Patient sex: F
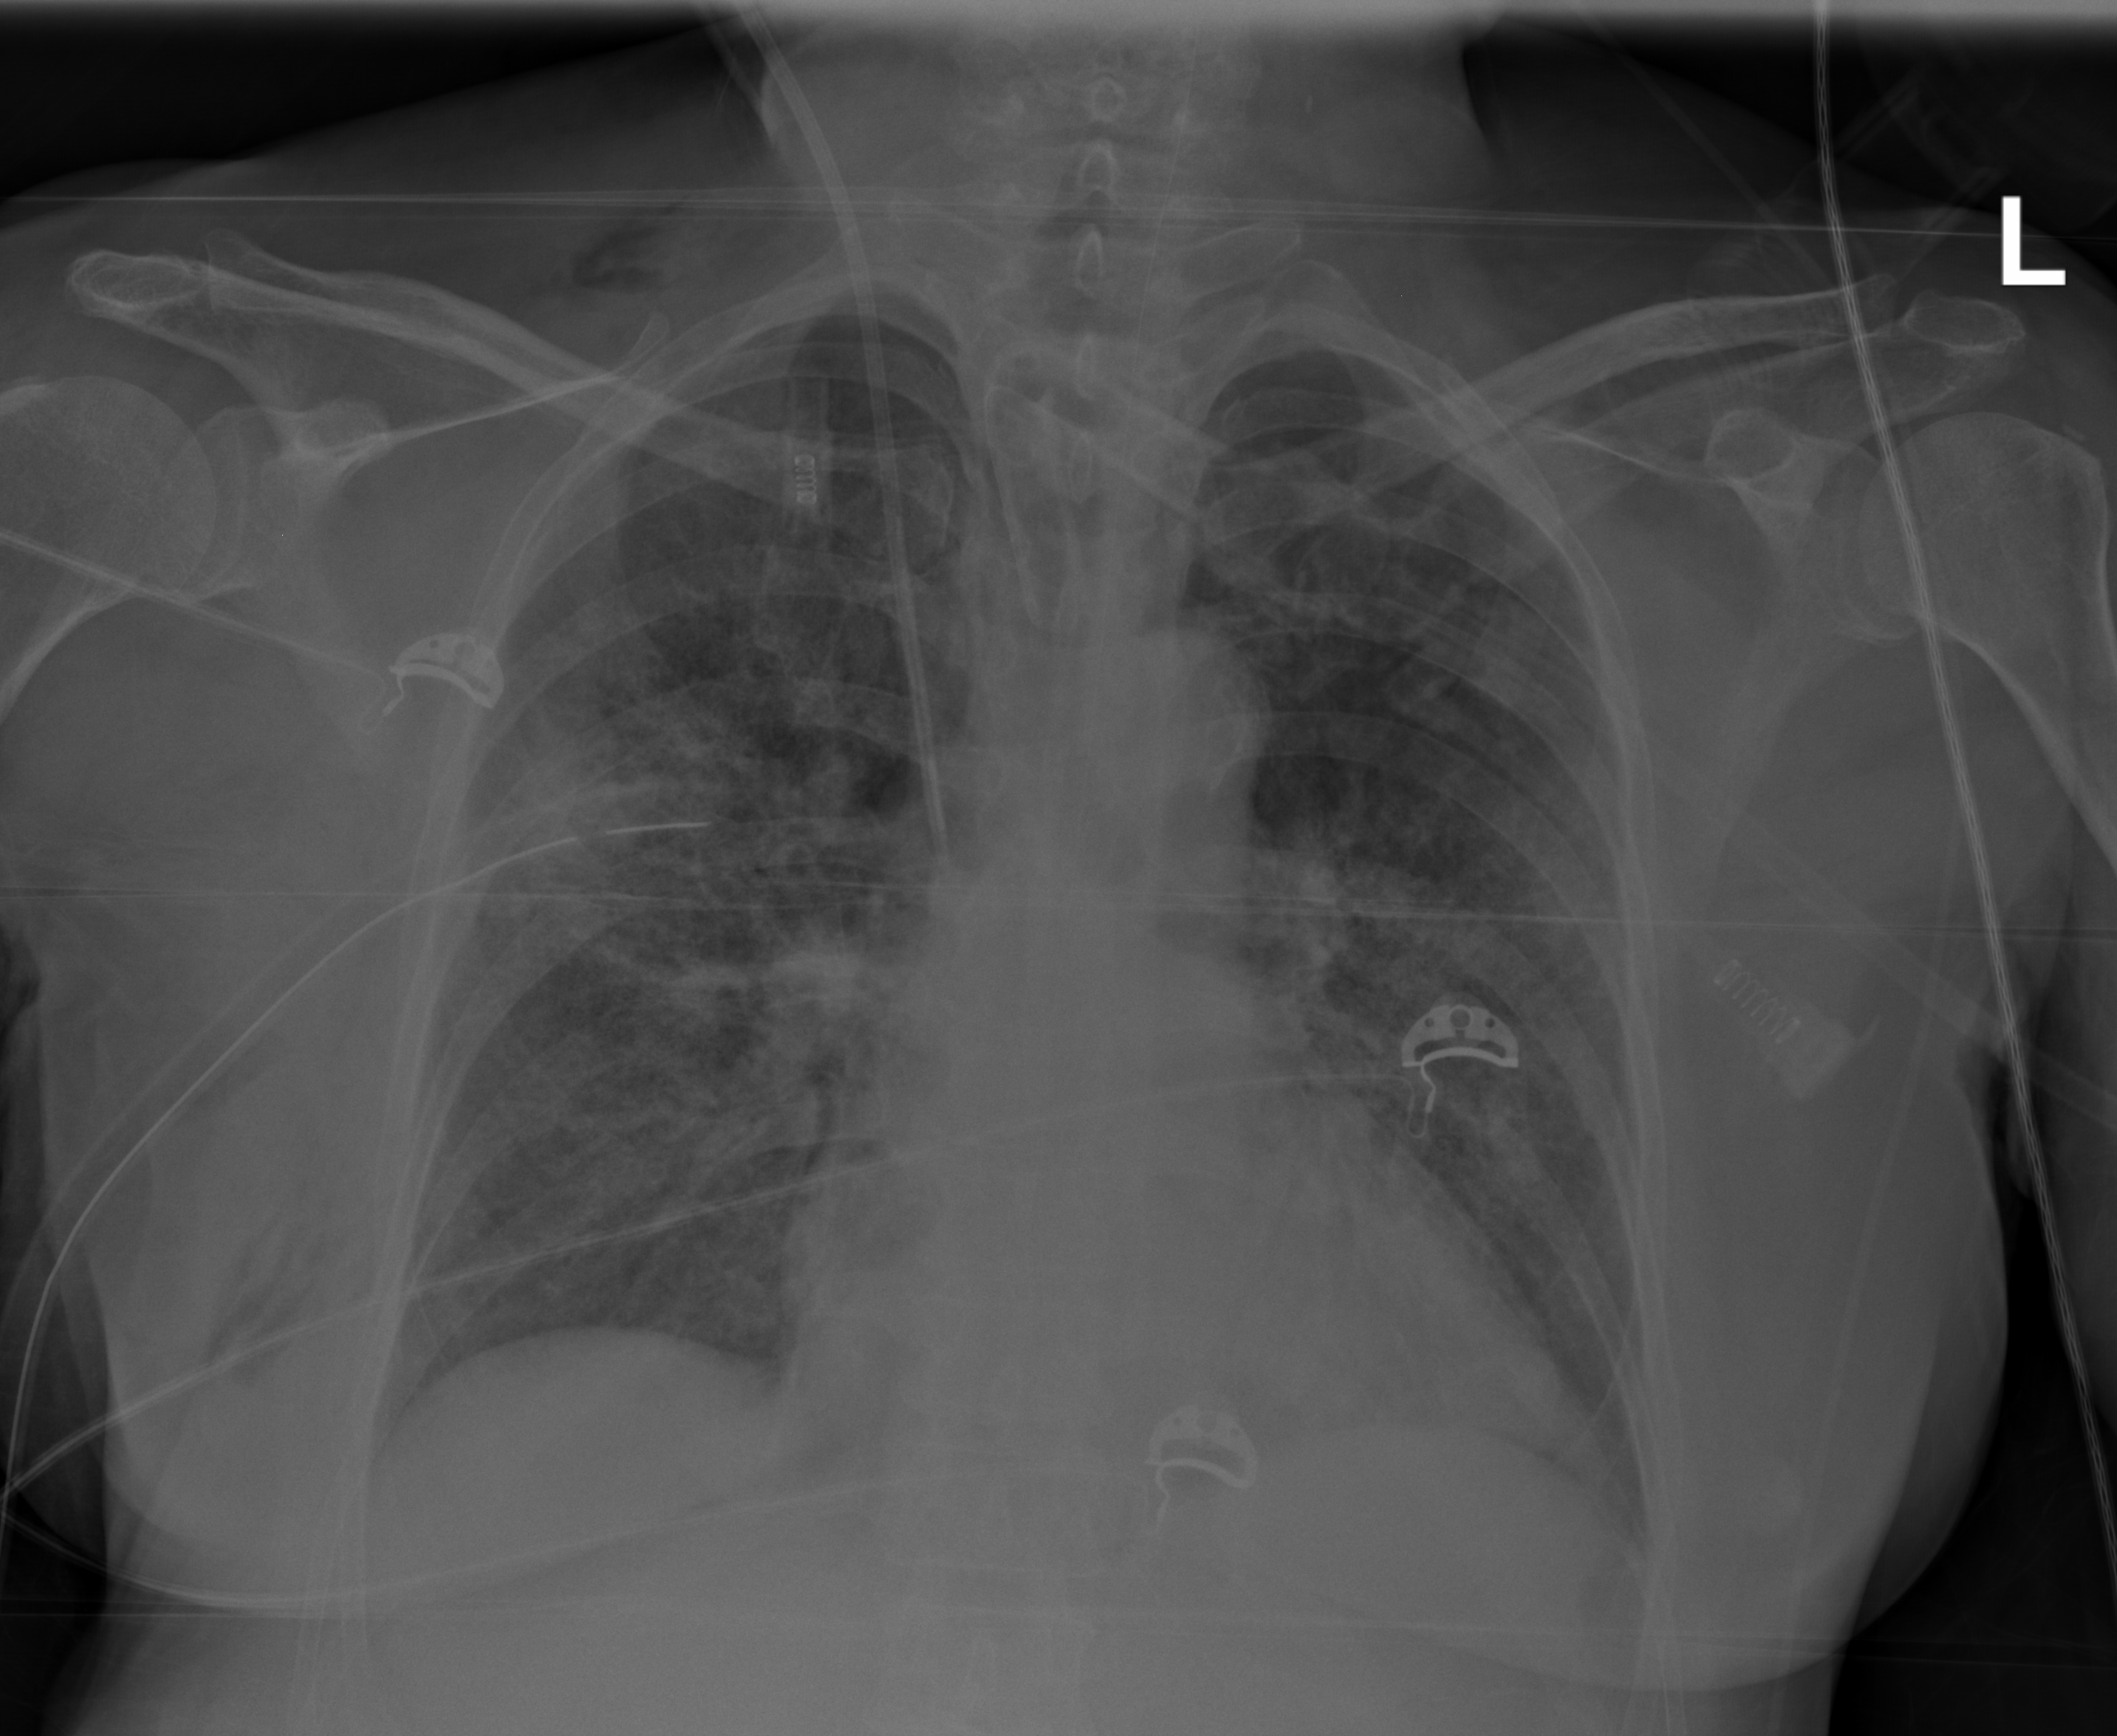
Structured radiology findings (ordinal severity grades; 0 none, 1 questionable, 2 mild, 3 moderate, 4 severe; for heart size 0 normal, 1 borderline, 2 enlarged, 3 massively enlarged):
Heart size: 2
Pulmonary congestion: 0
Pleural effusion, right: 0
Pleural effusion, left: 0
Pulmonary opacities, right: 3
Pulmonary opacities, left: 2
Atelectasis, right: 0
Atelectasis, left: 2